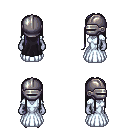
a pixel art fantasy rpg character, female body template, dark elf, purple skin, underdress, magenta pants, raven extra-long hairstyle, metal helm, metal boots, four views (front, back, left, right), 2x2 character sprite sheet, small pixel art, hard edges, no anti-aliasing